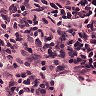
Metastatic tissue present: no